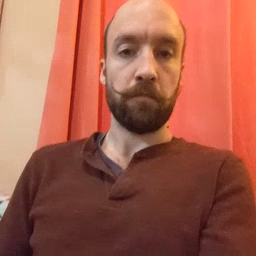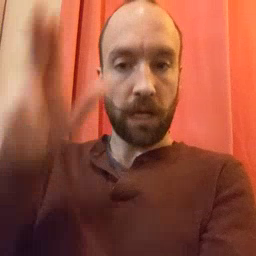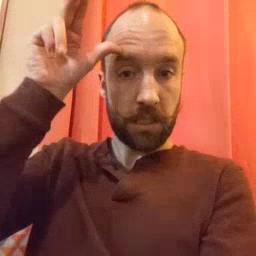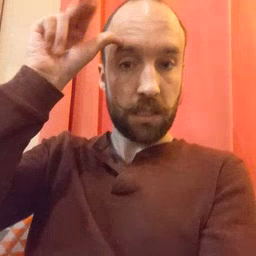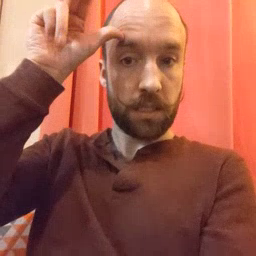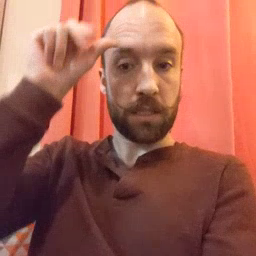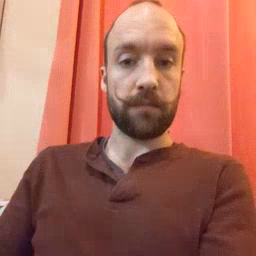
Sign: horse